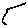
Label: hexagon